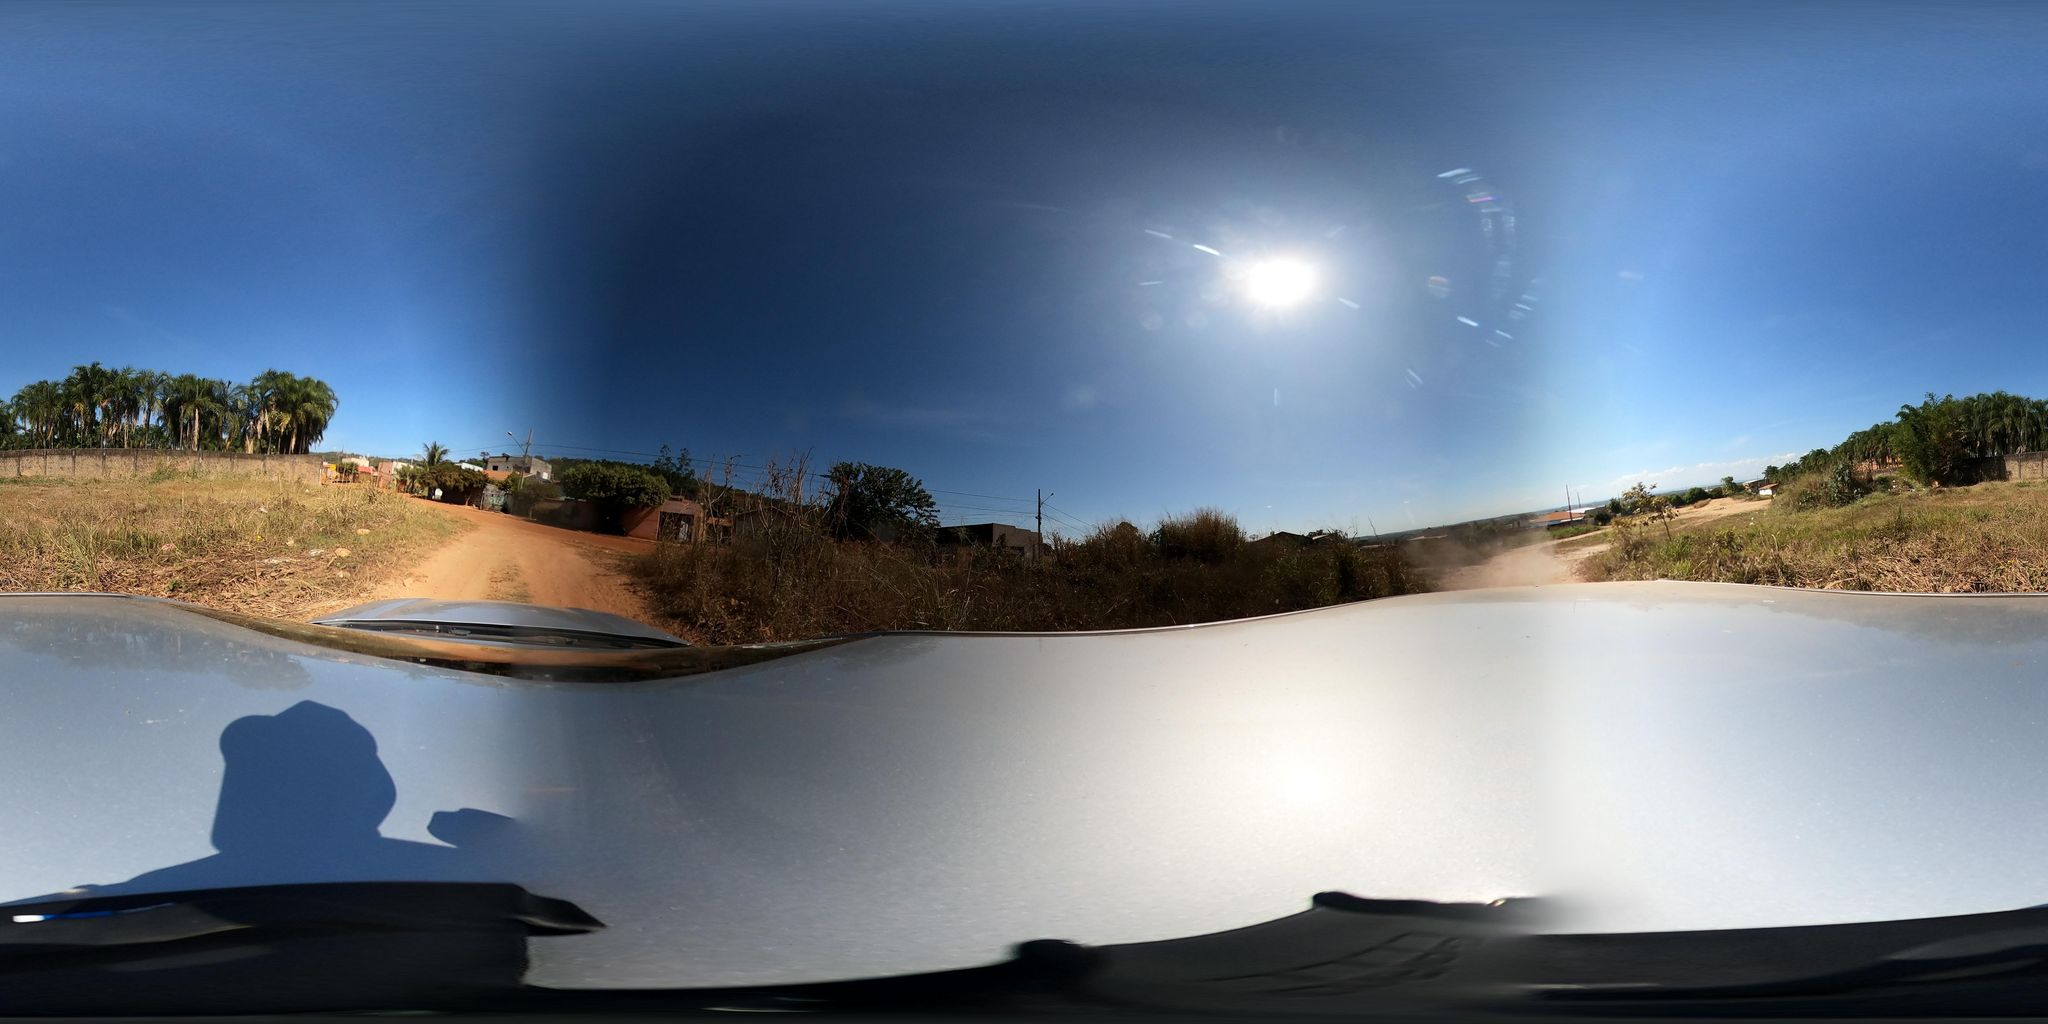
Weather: clear
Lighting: day
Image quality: slightly poor
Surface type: fields
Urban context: dense urban cluster
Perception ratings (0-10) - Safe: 1.03, Lively: 1.27, Beautiful: 8.94, Boring: 8.02, Depressing: 6.34, Wealthy: 0.35